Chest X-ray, PA view. Patient: 35 years old, sex F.
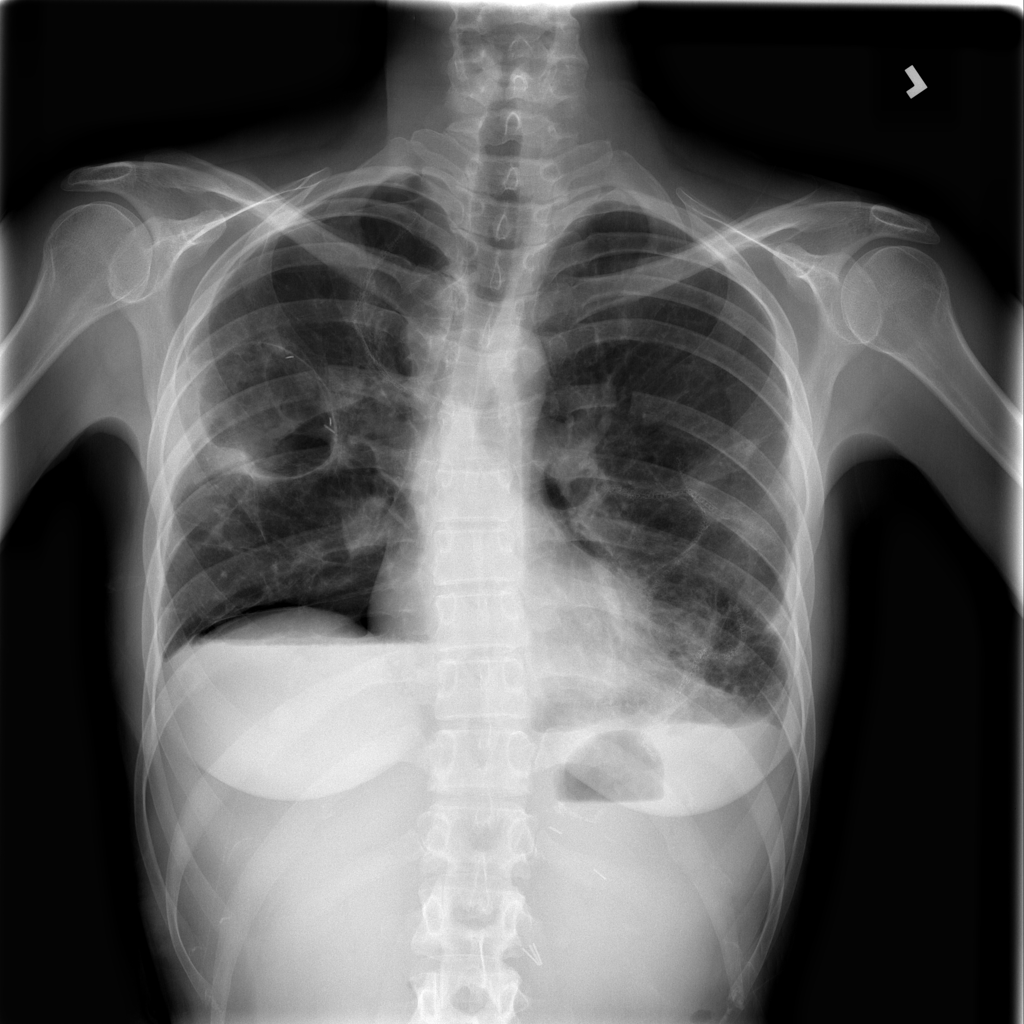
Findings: Pneumothorax